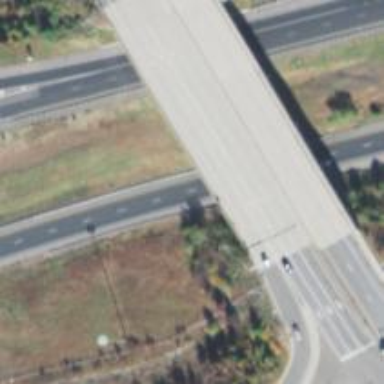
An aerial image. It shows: Man-made bridge.